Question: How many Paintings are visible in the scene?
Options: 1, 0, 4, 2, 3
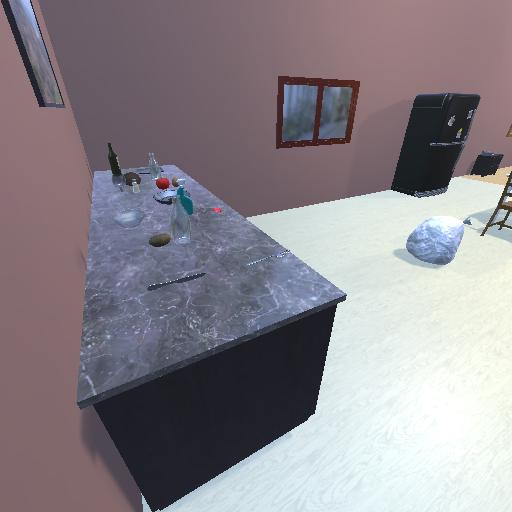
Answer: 1